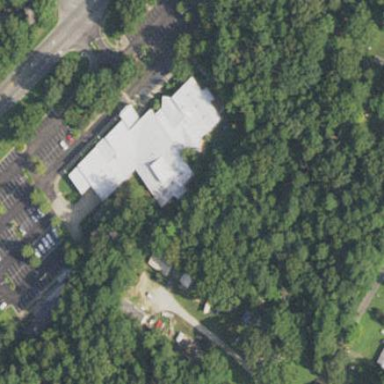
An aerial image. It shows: Building that serves as library.